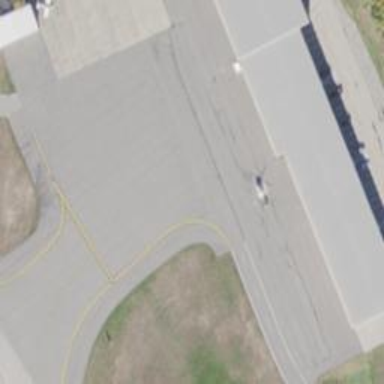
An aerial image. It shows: View of taxiway at the airport.